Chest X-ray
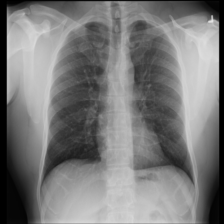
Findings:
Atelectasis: negative
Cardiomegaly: negative
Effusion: negative
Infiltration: negative
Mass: negative
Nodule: negative
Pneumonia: negative
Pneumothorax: negative
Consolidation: negative
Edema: negative
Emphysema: negative
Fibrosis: negative
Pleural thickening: negative
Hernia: negative